Field crop: tomato
Growth stage: 1
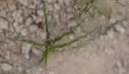
Species: cyperus